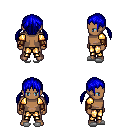
a pixel art fantasy rpg character, male body template, human, dark skin, gold arm armor, gold greaves, blue twin-tailed hairstyle, cloth bracers, white slippers, four views (front, back, left, right), 2x2 character sprite sheet, small pixel art, hard edges, no anti-aliasing